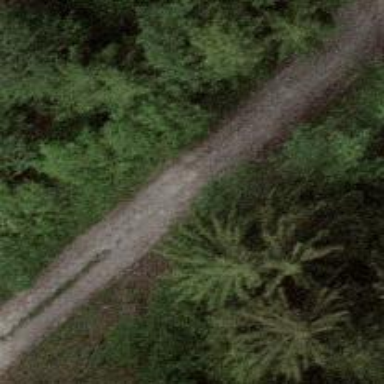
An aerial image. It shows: Gravel track with grade3 tracktype.